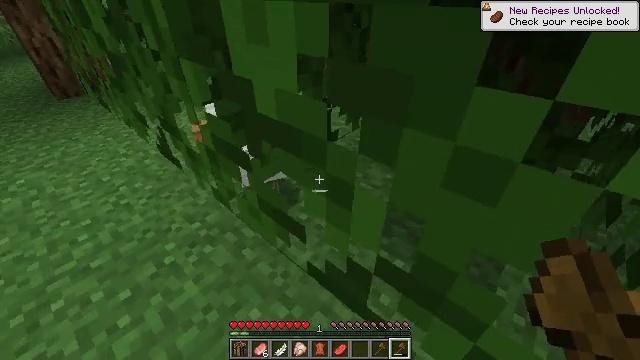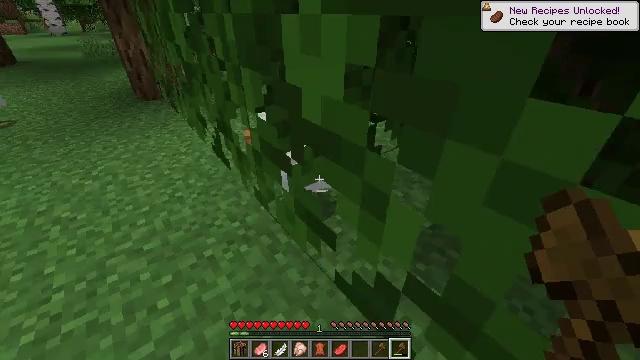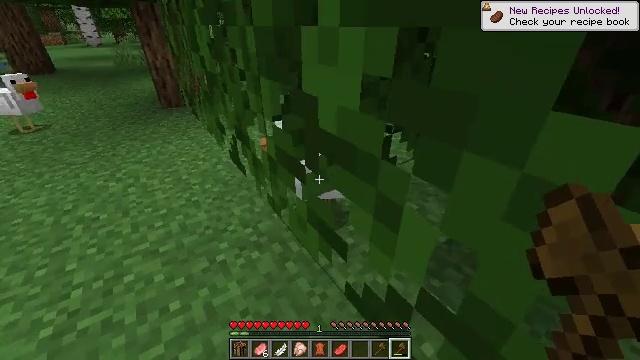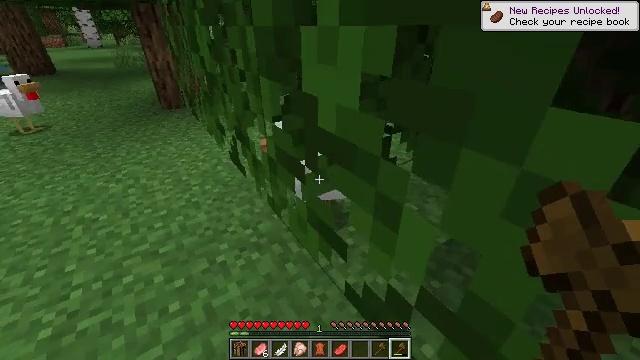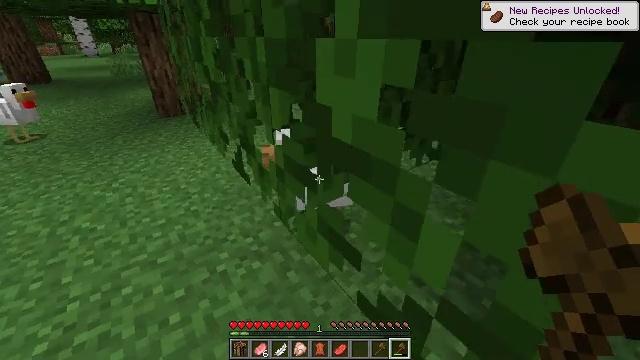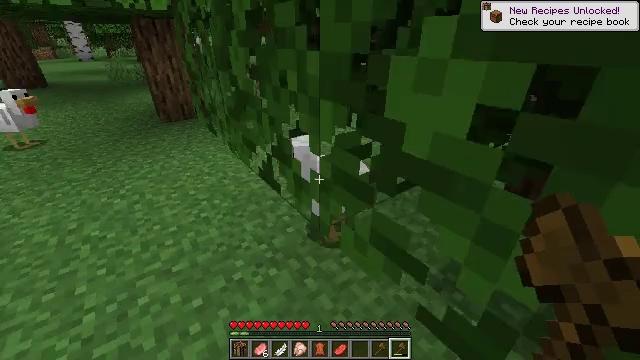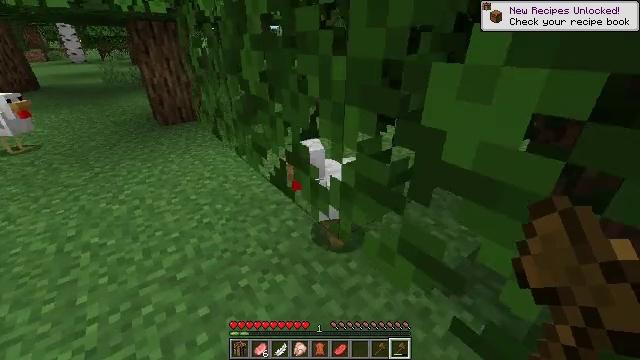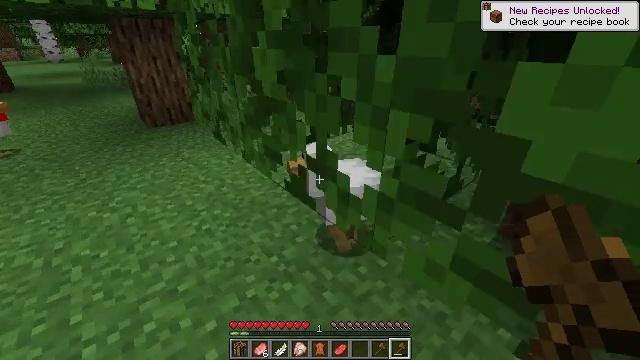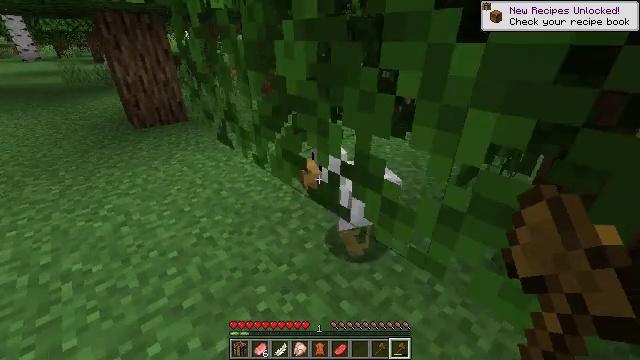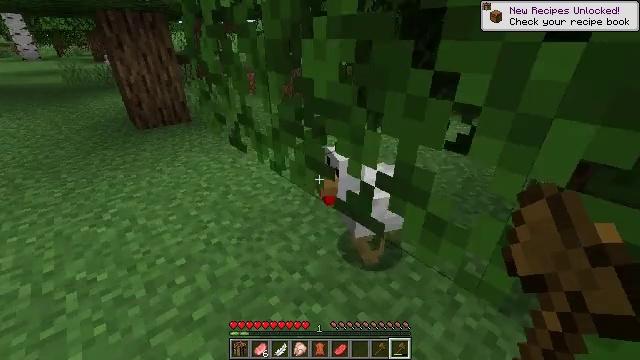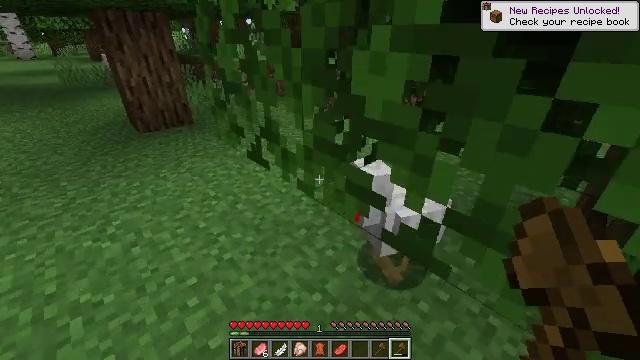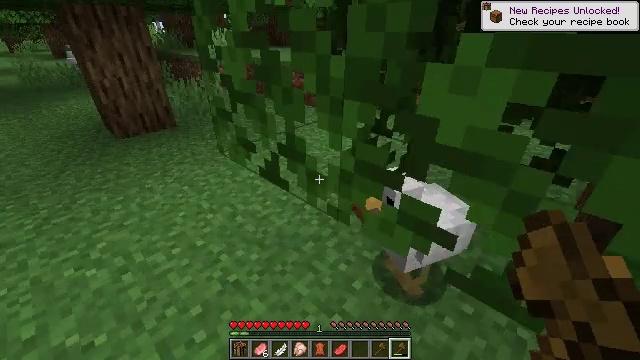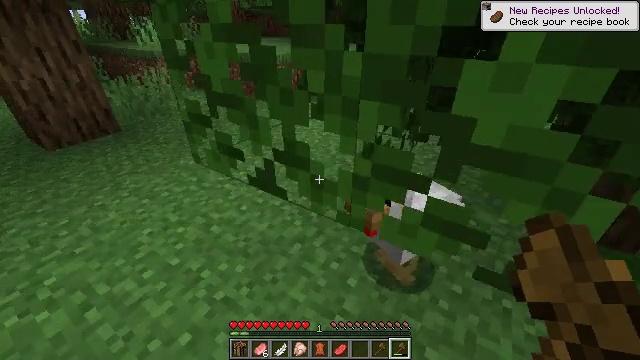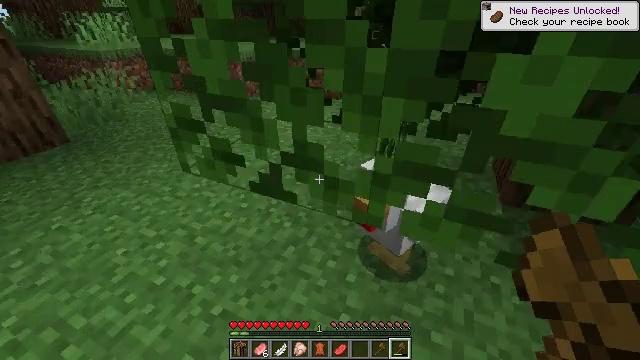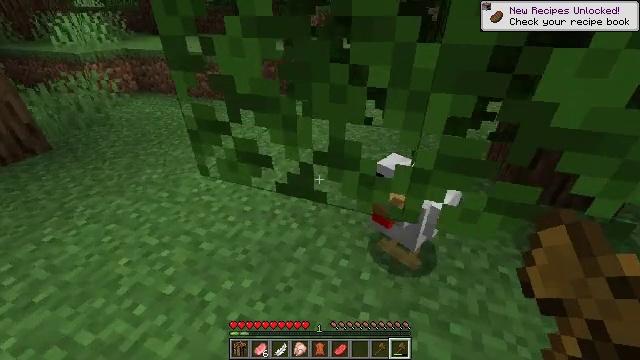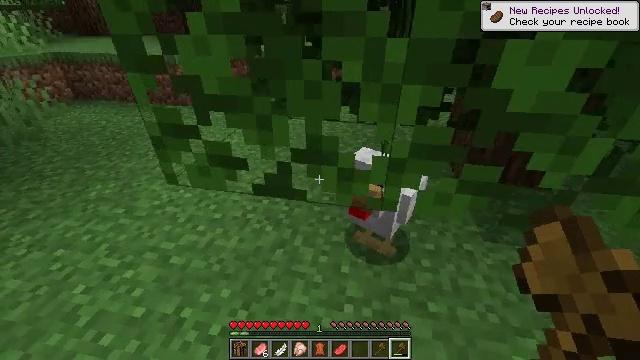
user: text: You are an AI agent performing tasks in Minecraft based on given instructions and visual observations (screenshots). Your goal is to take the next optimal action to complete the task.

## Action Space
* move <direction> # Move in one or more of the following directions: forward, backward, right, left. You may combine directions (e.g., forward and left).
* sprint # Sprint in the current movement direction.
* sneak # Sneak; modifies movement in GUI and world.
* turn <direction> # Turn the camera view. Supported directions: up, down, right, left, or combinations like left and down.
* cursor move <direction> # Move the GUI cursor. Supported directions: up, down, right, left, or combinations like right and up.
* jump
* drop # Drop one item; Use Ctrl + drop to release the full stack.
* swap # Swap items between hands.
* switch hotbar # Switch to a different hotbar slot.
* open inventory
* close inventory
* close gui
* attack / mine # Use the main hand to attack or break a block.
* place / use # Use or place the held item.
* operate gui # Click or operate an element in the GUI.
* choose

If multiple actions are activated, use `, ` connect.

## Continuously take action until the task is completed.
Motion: motion action
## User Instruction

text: Hunt animals.
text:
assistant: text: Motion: turn left and up
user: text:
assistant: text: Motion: turn left and up
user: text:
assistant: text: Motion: no_op
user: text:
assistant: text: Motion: move left, turn up
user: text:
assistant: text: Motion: move left, turn right
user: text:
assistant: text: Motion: move forward and move left, turn right
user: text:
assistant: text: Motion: move forward and move left, turn right
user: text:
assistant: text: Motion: move forward and move left, turn right
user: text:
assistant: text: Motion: move forward and move left
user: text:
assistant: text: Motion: move forward and move left
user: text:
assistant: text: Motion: move forward and move left, turn right
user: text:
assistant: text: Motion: move left, turn right and down
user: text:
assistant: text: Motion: move left, turn right
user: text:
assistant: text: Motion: turn right
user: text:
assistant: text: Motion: turn right
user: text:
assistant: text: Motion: turn right
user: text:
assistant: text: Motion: no_op
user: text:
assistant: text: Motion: turn right and down
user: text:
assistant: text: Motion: no_op
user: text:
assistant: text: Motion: turn right
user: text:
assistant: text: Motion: turn right and down
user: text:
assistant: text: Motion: no_op
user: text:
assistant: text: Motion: turn right
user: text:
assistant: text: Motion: move back
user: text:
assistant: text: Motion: move back
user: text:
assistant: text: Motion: move back
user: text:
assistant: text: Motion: no_op
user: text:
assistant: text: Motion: no_op
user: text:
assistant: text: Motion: turn right and up
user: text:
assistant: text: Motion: turn right and up